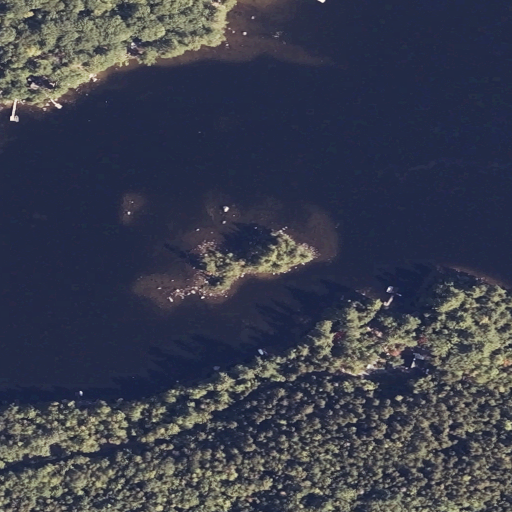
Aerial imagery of island in Maine named Little Island containing open water, evergreen forest, open development, mixed forest, deciduous forest, herbaceous wetlands, medium intensity development, and grassland